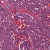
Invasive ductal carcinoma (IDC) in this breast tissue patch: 1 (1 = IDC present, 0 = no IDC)